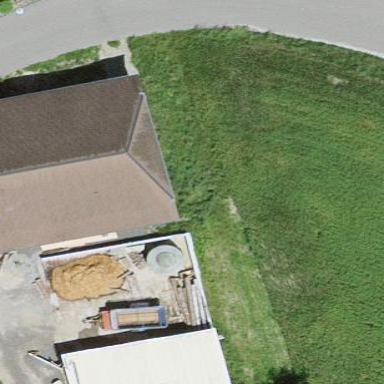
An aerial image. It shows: Barn.